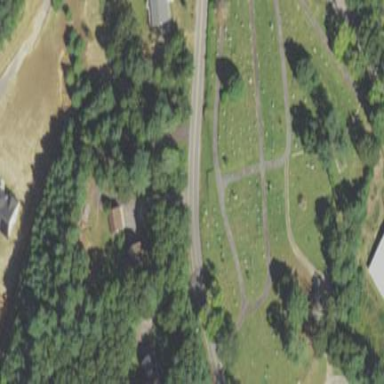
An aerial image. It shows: Cemetery with historic significance.